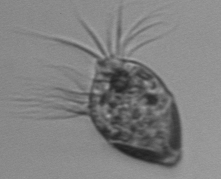
Label: Strombidium_morphotype1